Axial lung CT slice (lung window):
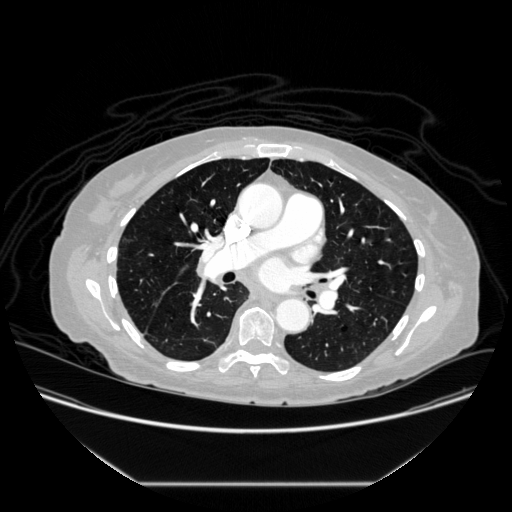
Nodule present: no